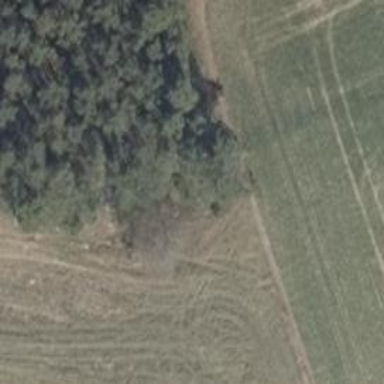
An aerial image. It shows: Hunting stand.